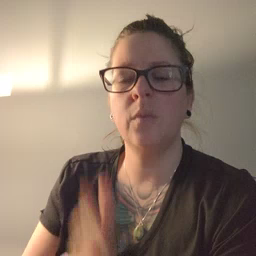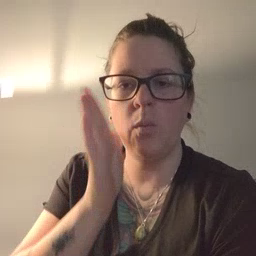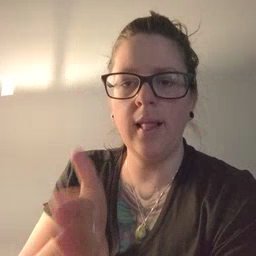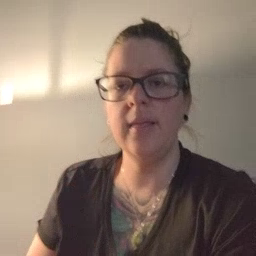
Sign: will